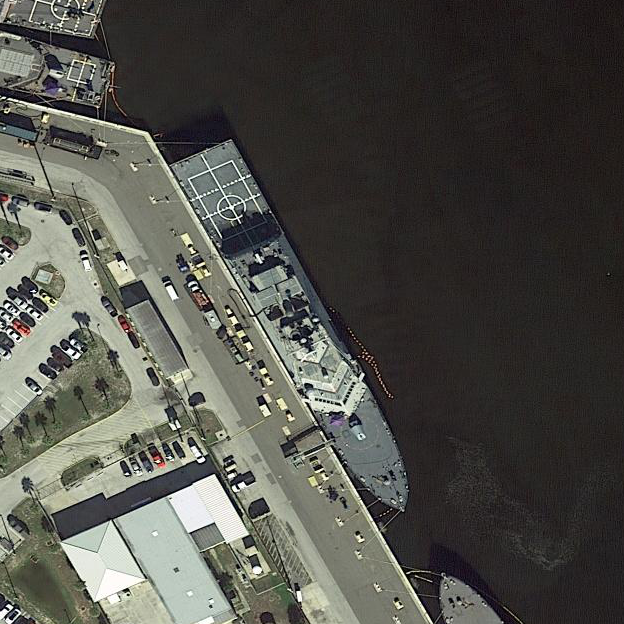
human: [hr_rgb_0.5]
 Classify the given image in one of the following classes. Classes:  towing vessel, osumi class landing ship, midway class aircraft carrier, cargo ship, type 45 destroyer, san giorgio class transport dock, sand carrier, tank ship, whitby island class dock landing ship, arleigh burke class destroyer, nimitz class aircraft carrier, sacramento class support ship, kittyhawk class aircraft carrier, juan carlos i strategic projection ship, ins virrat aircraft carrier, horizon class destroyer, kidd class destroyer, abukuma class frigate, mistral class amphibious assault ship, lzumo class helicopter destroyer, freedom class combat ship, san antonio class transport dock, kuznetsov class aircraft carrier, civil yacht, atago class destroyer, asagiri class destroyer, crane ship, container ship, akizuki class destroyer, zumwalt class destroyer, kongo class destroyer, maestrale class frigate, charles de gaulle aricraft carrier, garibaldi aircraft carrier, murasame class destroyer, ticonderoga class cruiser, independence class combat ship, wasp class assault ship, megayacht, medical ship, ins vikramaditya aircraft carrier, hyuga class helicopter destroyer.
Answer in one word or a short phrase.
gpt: Freedom class combat ship